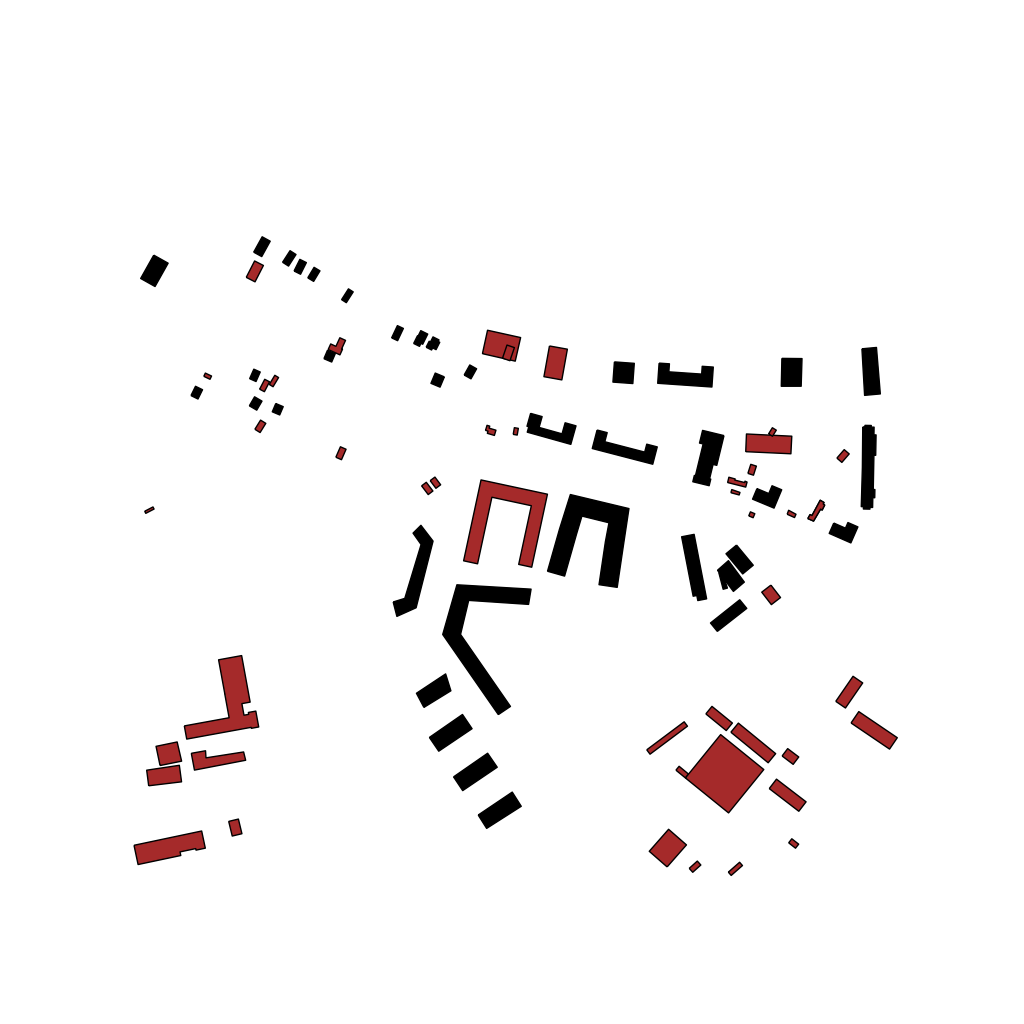
Tags: overhead vector_map, industrial, recreation, residential, special, modern, high_rise, individual_rise, low_rise, density_2, Building, Facility, 1.0 km²